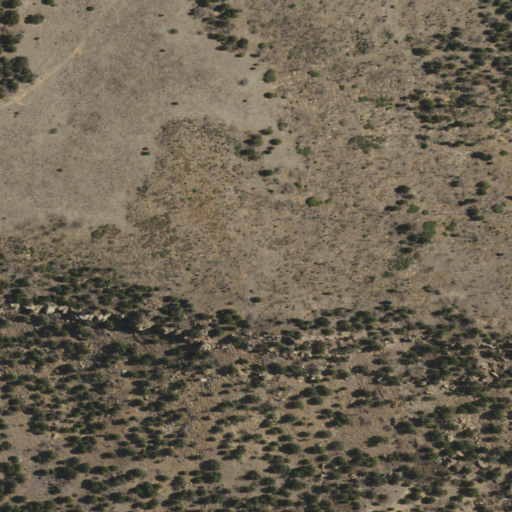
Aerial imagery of mountain in New Mexico named Timber Mesa containing evergreen forest, grassland, and shrub